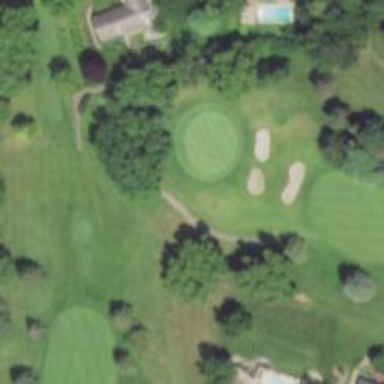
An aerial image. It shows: Golf hole.